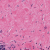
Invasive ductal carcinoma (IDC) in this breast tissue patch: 0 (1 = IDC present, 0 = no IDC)